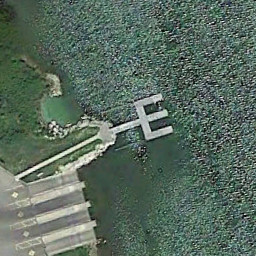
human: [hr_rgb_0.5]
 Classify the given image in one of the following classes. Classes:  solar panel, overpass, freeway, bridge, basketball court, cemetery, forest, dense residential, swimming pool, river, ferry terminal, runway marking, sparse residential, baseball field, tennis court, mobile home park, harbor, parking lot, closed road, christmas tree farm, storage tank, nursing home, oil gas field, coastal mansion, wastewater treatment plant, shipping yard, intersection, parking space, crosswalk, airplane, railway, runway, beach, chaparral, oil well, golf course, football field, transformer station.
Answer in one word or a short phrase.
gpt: ferry terminal